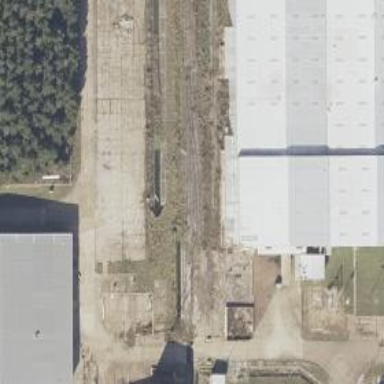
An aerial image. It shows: Disused railway spur.